Lunar surface albedo tile
Center latitude: -17.071
Center longitude: -10.623
Resolution (meters per pixel, mean): 193.06
Tile area (km^2): 39023.66
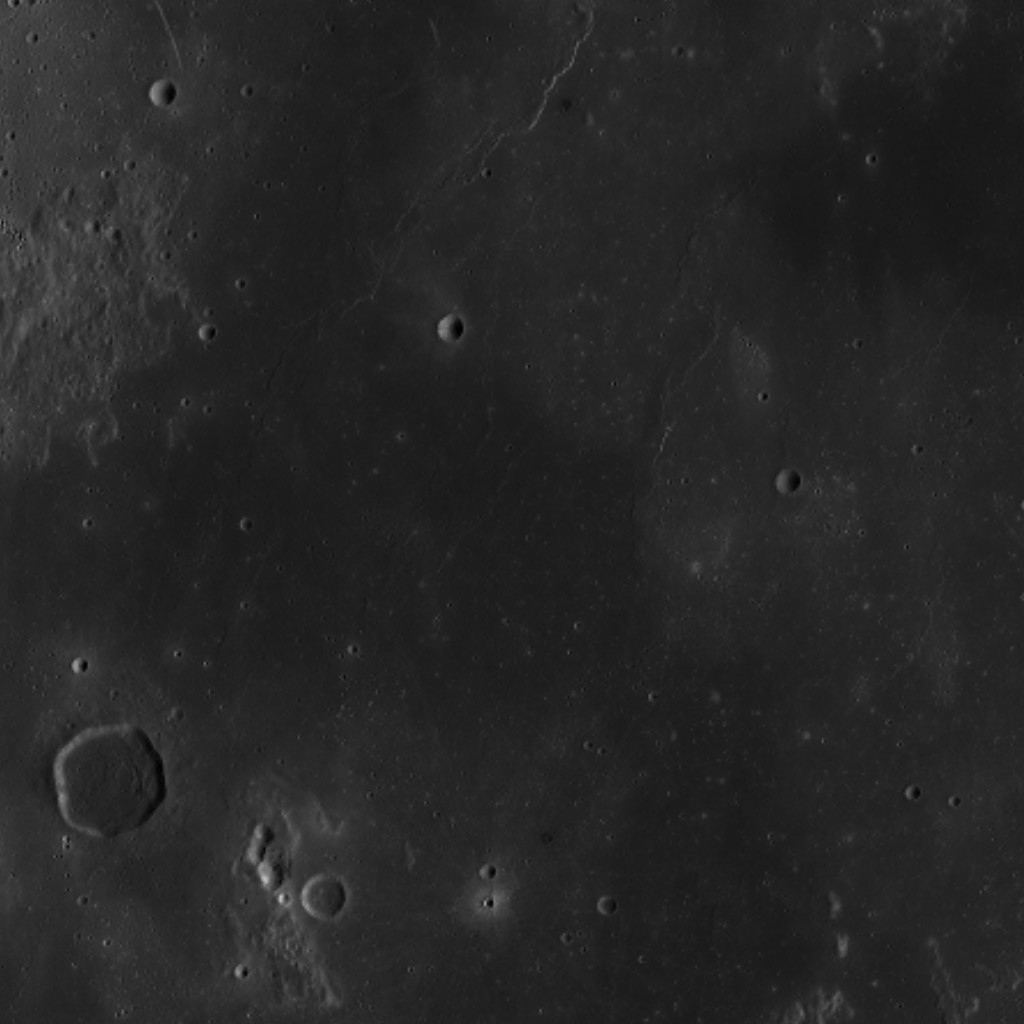